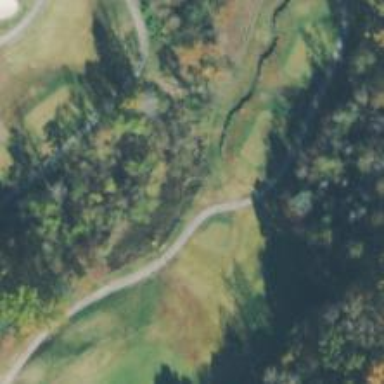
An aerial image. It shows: Path for both roads and golfers.